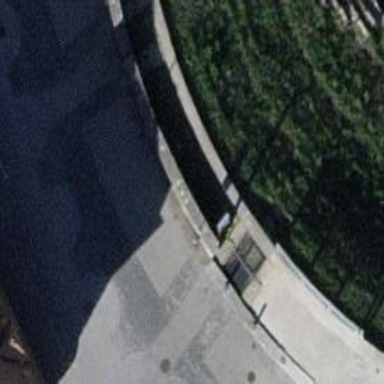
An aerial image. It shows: Wall barrier.